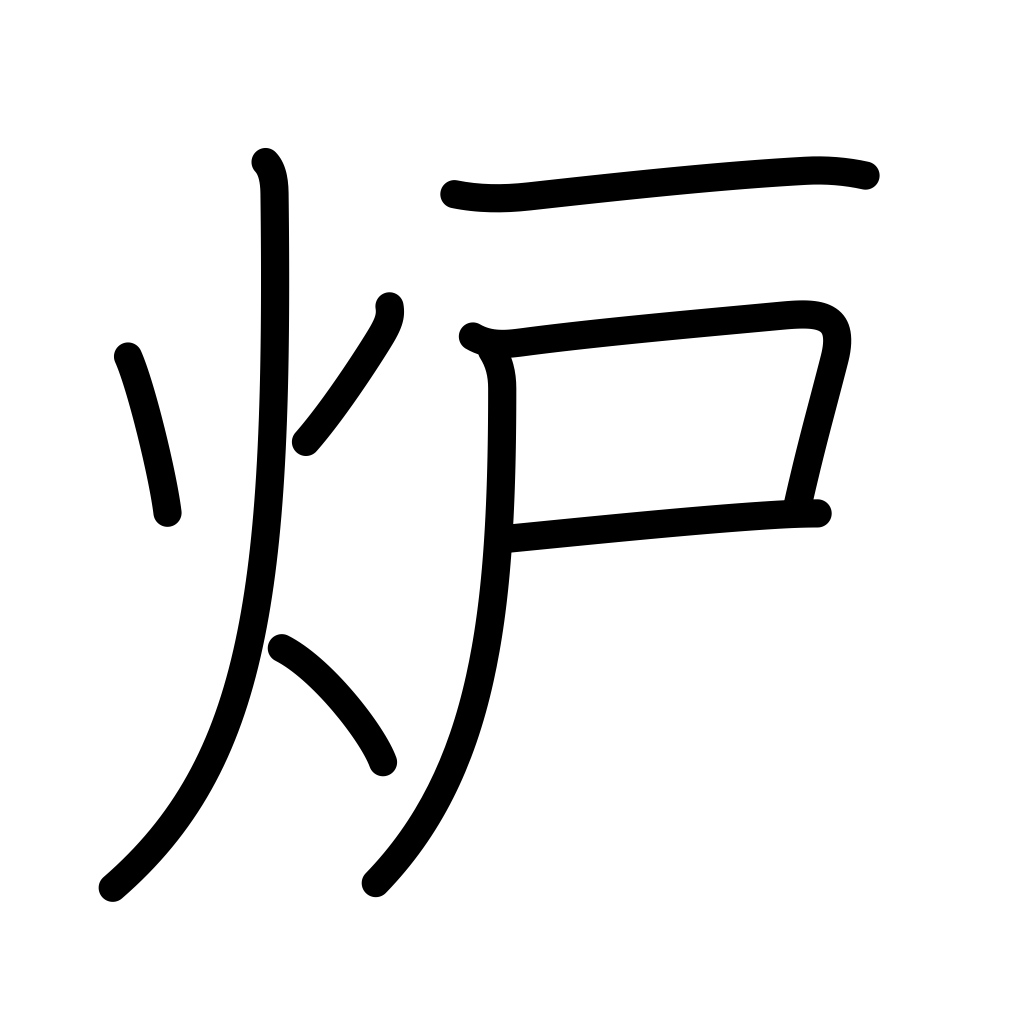
Meaning: hearth, furnace, kiln, reactor